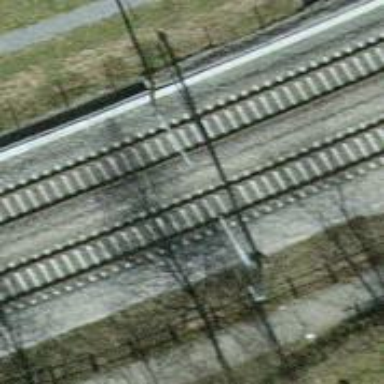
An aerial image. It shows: Railway milestone.